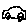
Label: car